Question: I originally thought this may be the same as <URL> - but I think this is slightly more specific.
Since I'm interested in finding the "start of X series", so to speak - I'll try to clarify with an example; say you have this script:
'''
# generate data
system "cat > ./inline.dat <<EOF
10.0 1 a 2
10.2 2 b 2
10.4 3 a 2
10.6 4 b 2
10.8 5 c 7
11.0 5 c 7
EOF
"
# ranges
set yrange [0:8]
set xrange [0:11.5]
plot "inline.dat" using 1:2 with impulses linewidth 2
'''
If you plot it, you'll notice the data starts from 10 on x-axis:

Now, of course you can adjust the 'xrange' - but sometimes you're interested in "relative positions" which start "from 0", so to speak. Therefore, one would like to see the data "moved left" on the x-axis, so it starts at 0. Since we know the data starts at 10.0, we could subtract that from first column explicitly:
'''
plot "inline.dat" using ($1-10.0):2 with impulses linewidth 2
'''
... and that basically does the trick.
But say you want to specify the "10.0" explicitly in the 'plot' command above; then - knowing that it is the first element of the first column of the data which is already loaded, one would hope there is a way to somehow read this value in a variable - say, with something like the following pseudocode:
'''
varval = "inline.dat"(1,1) # get first element of first column in variable
plot "inline.dat" using ($1-varval):2 with impulses linewidth 2
'''
... and with something like this, one wouldn't have to specify this "x offset" value, so to speak, manually in the plot command.
So - to rephrase - is there a way to read the start of x series (the first value of a given column in a dataset) as a variable in 'gnuplot'?
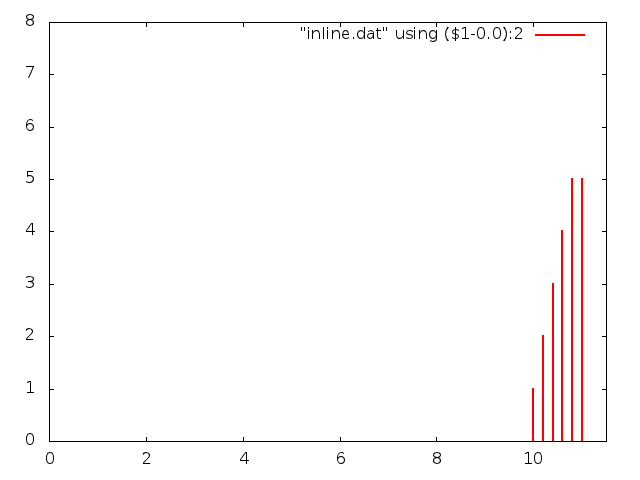
Answer: Two ways:
1.
Plot the function first and let gnuplot to tell the minimum x value:
'''
plot "inline.dat" using 1:2 with impulses linewidth 2
xmin = GPVAL_DATA_X_MIN
plot "inline.dat" using ($1-xmin):2 with impulses linewidth 2
'''
2.
Use external script to figure out what is the minimum x value:
'''
xmin = 'sort -nk 1 inline.dat | head -n 1 | awk '{print $1}''
plot "inline.dat" using ($1-xmin):2 with impulses linewidth 2
'''